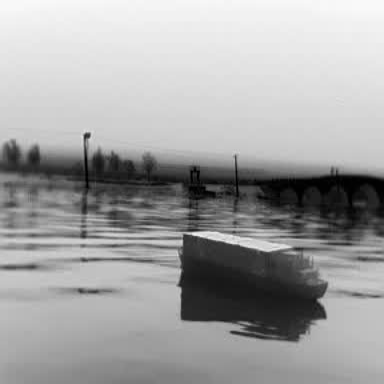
There is a fishing_boat in the infrared image.